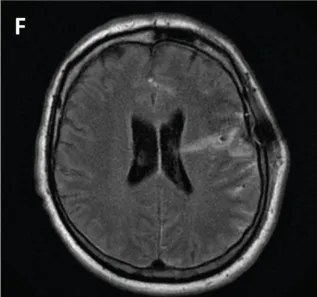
Ventricular tract hemorrhage following intracranial nail removal. (F) Axial T2-weighted flair brain MRI demonstrating only mild local inflammation 5 days after nail removal.
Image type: radiology (mri)